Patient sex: F
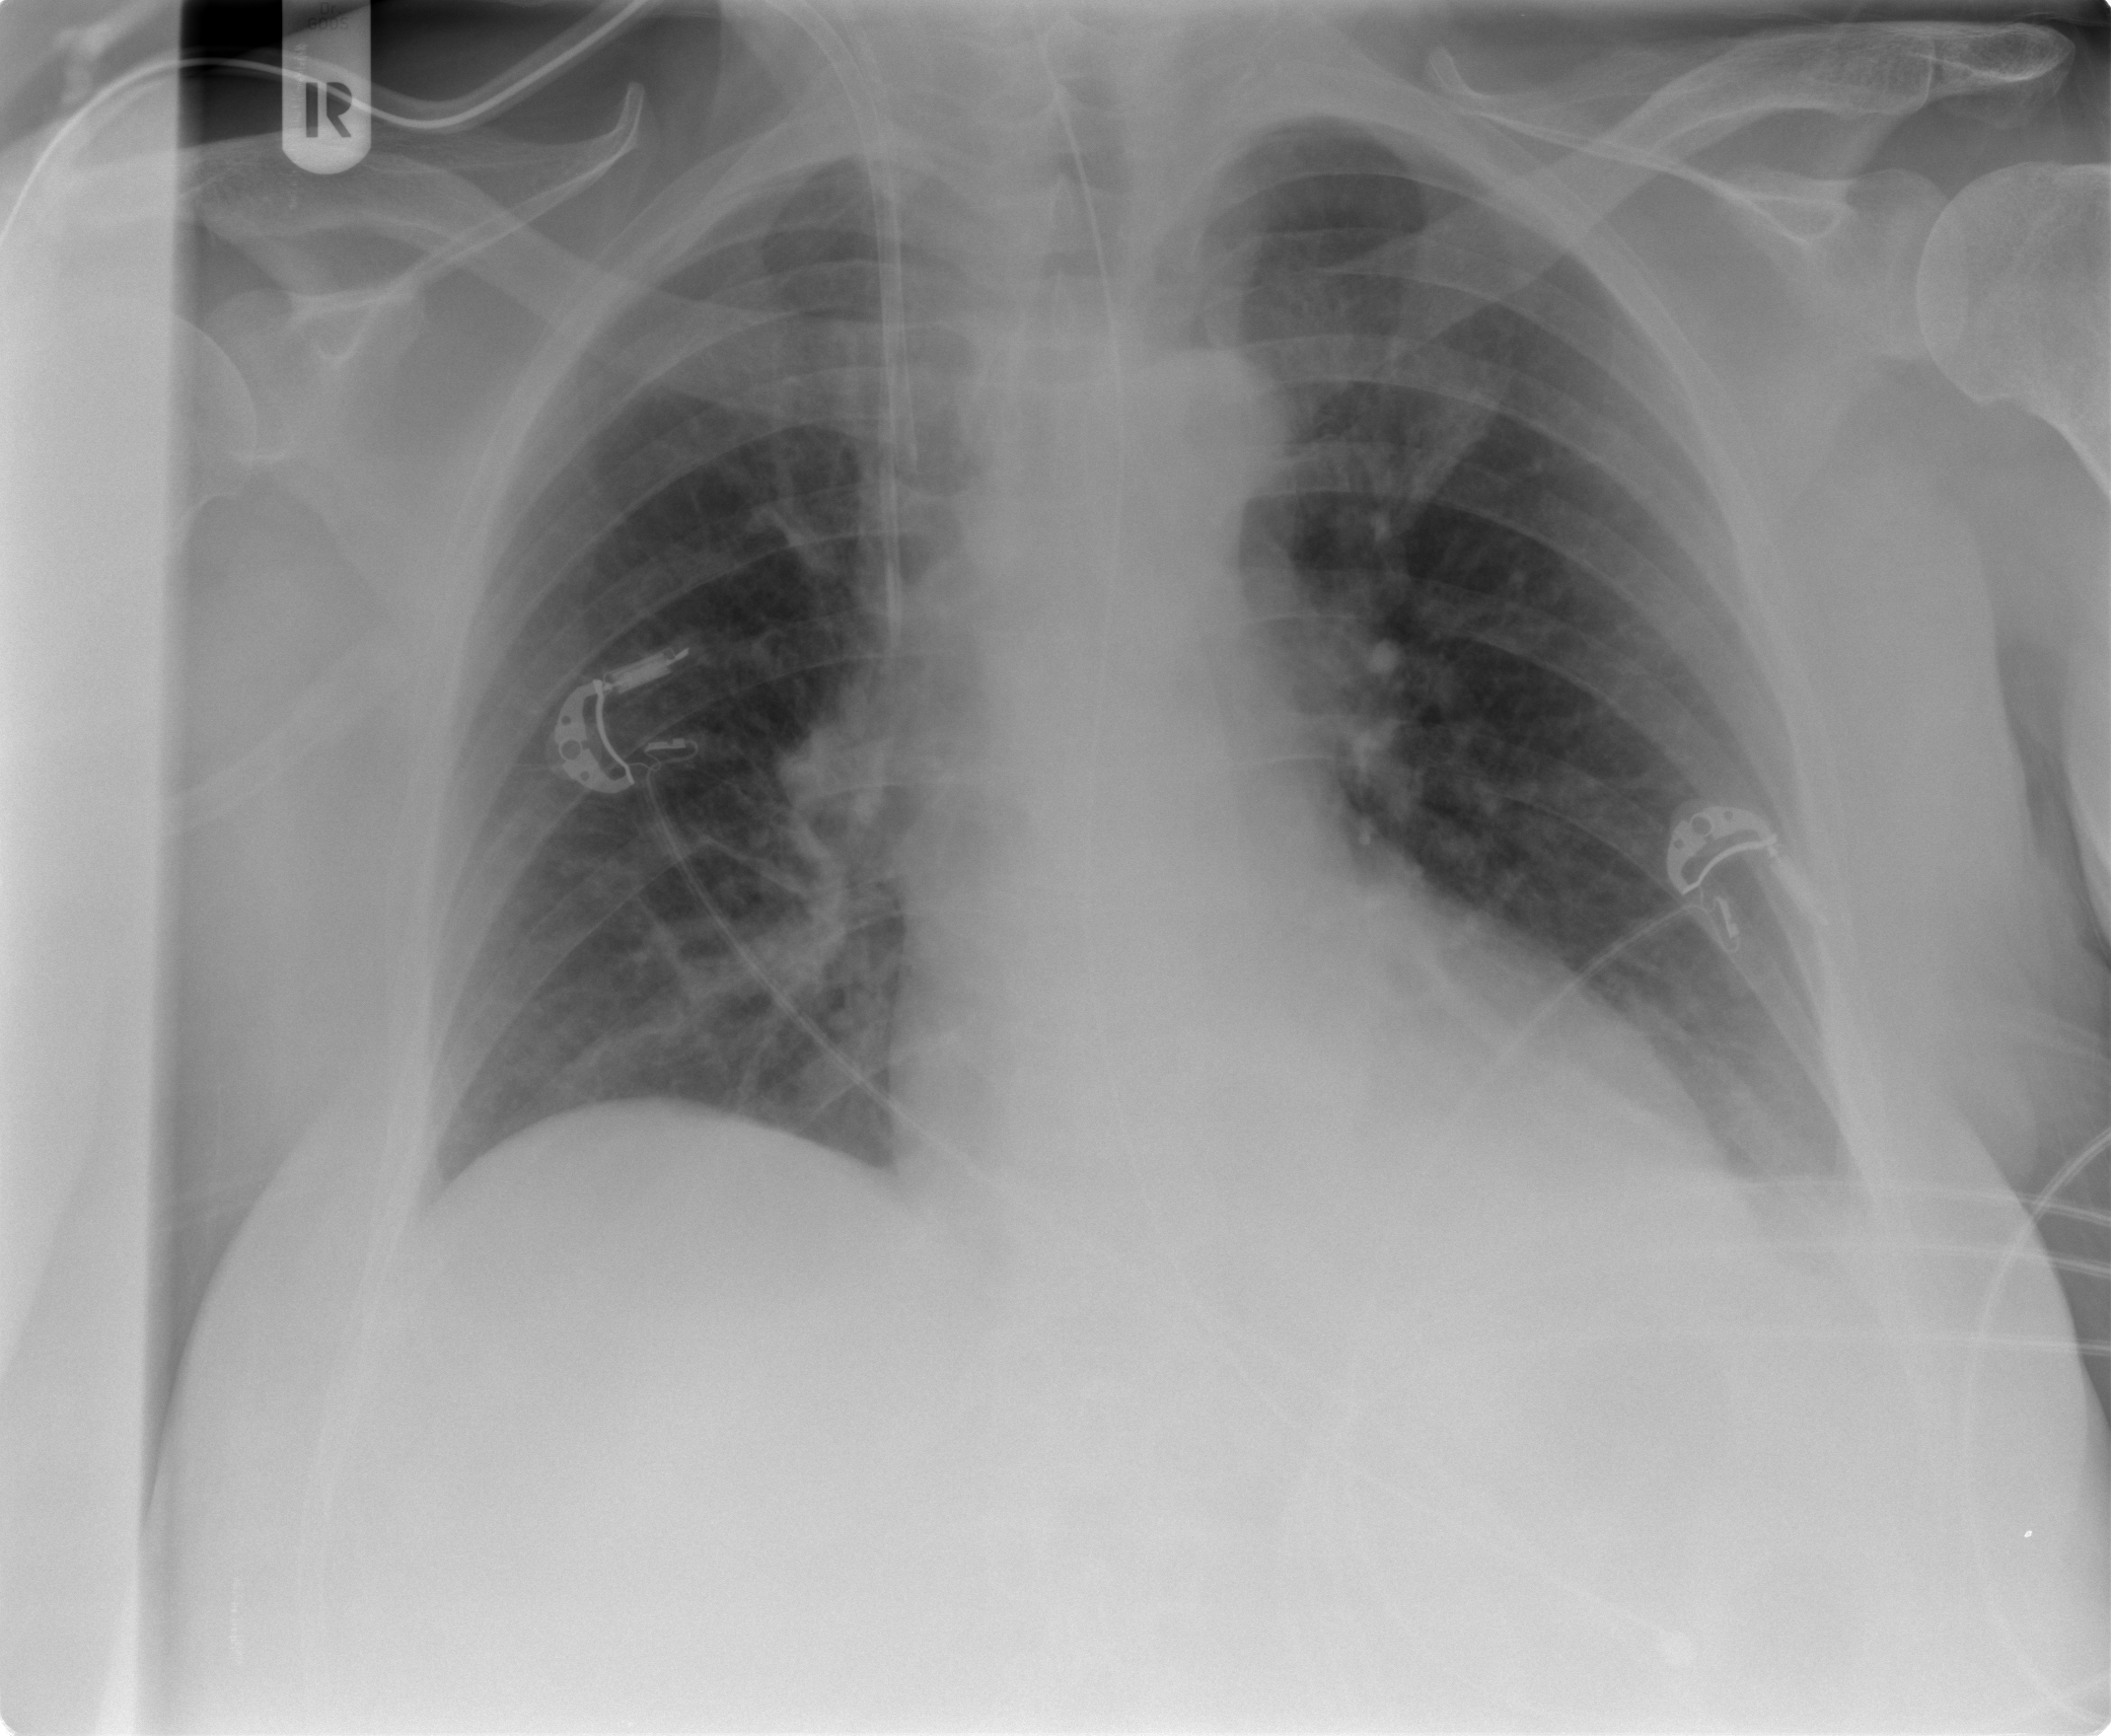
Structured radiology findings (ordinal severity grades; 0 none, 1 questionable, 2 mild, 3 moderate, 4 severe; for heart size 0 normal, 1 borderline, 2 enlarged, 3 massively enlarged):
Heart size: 2
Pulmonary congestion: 0
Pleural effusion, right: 0
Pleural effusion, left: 2
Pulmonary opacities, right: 0
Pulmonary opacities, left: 0
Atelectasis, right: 0
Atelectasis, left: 0